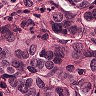
Metastatic tissue present: yes